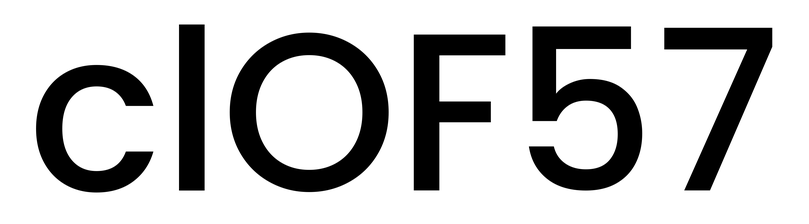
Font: Poppins-Medium